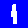
Digit: 1